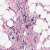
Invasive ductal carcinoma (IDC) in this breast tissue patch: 1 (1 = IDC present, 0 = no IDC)